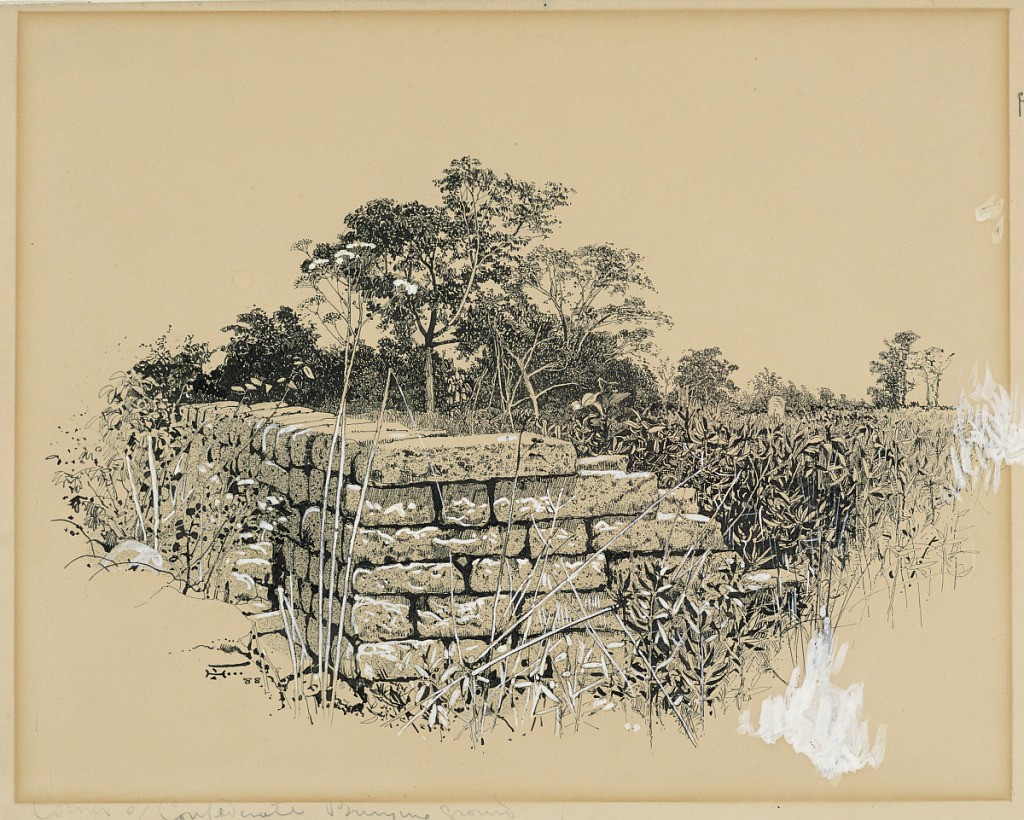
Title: Corner Confederate Burying Ground
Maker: Harry Fenn, American, 1845–1911
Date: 1888
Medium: Pen and ink heightened with white gouache on tan paper
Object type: Drawing
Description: Stone wall and overgrown cemetery with one gravestone seen in distance.